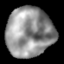
Tissue: lung
Cell type: Others
Senescence score: 0.2413
Nuclear area (px): 2259
Mean DAPI intensity: 147.088